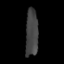
Tissue: lung
Cell type: Fibroblasts
Senescence score: 0.7073
Nuclear area (px): 581
Mean DAPI intensity: 67.935